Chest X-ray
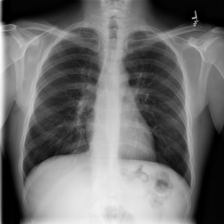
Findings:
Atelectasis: negative
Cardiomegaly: negative
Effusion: negative
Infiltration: negative
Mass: negative
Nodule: negative
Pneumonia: negative
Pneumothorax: negative
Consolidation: negative
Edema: negative
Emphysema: negative
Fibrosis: negative
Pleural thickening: negative
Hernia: negative